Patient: sex M, age 76
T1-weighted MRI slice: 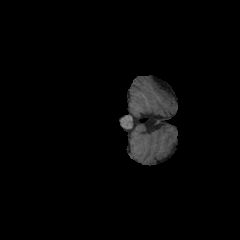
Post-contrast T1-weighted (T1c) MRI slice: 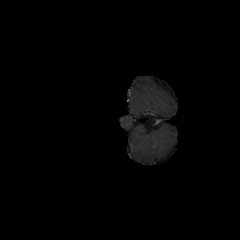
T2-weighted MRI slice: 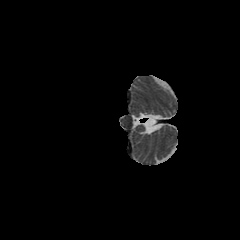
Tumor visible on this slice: no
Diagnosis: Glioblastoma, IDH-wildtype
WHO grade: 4